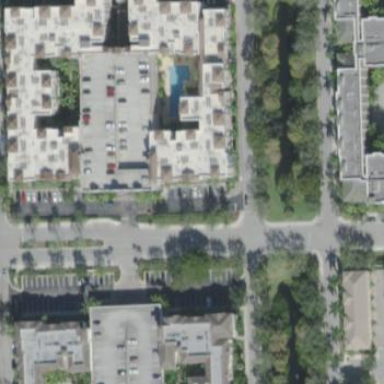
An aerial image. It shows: Residential area with apartments.